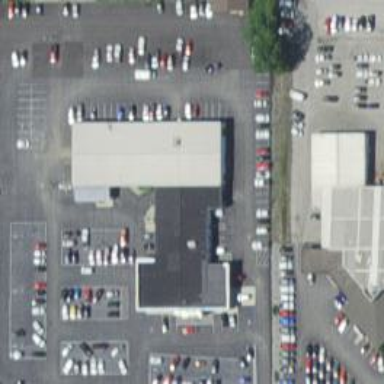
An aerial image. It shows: Commercial building with car shop.